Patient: sex M, age 35
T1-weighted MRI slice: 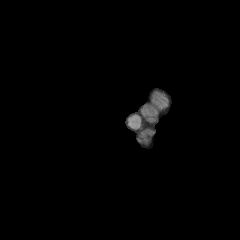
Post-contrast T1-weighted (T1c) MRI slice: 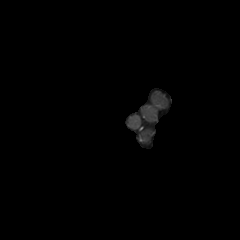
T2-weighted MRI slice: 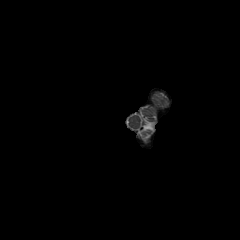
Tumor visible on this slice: no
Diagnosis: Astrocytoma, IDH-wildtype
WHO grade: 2